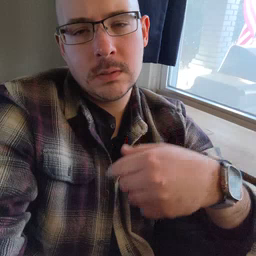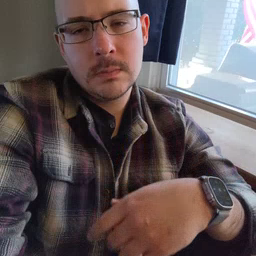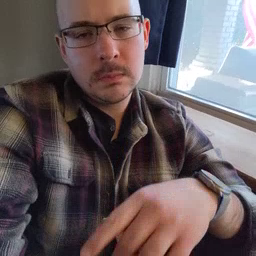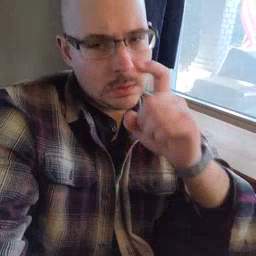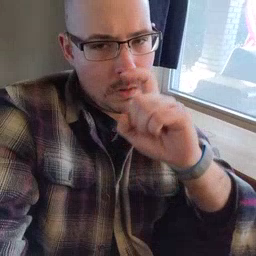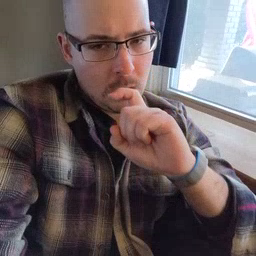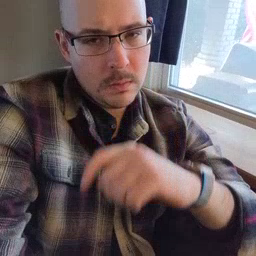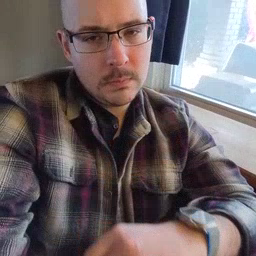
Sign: doll